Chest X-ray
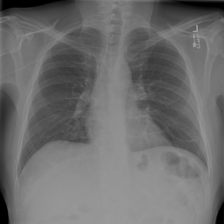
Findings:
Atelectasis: negative
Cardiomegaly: negative
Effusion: negative
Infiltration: positive
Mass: negative
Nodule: negative
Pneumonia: negative
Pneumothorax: negative
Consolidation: negative
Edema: negative
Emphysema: negative
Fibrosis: negative
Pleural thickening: negative
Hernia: negative